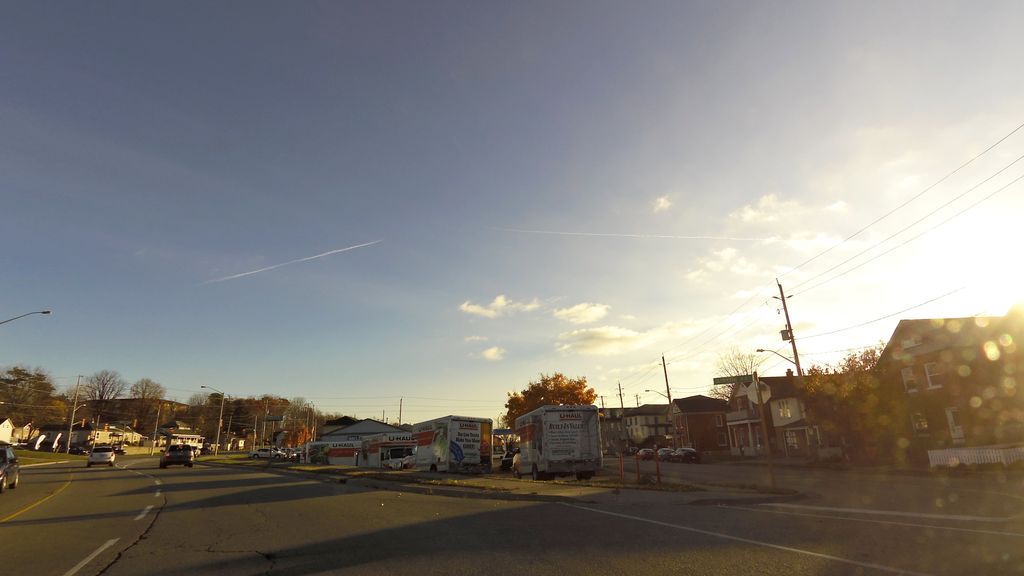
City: kitchener-waterloo